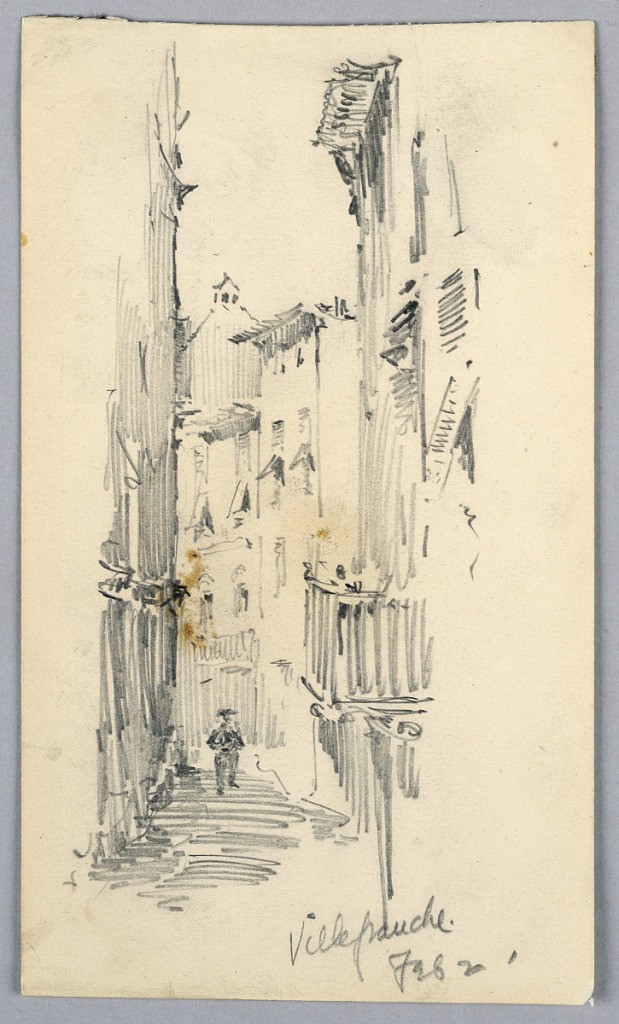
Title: Street in Villefranche
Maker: Arnold William Brunner, American, 1857–1925
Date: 1892
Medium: Graphite on paper
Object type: Drawing
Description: Narrow street, with one figure on it. Four-story buildings on each side.